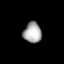
Tissue: skin
Cell type: Epithelial cells
Senescence score: 0.2727
Nuclear area (px): 365
Mean DAPI intensity: 166.249